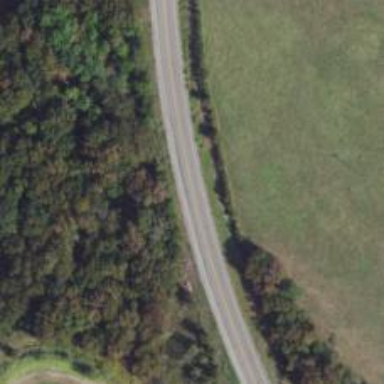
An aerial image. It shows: Secondary road.